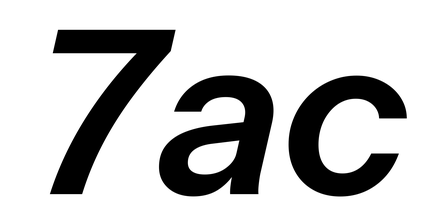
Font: InstrumentSans-Italic_SemiBold_Italic